Aerial crown-view tile of a tropical tree (Barro Colorado Island, Panama), acquired 20240611:
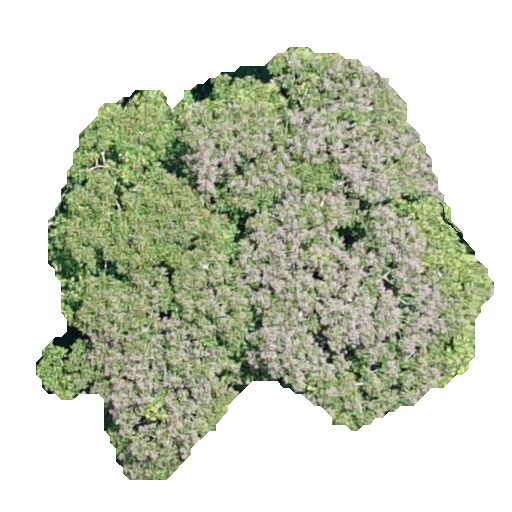
Species: Dipteryx oleifera
GBIF accepted scientific name: Dipteryx oleifera
Crown area: 205.818 m²